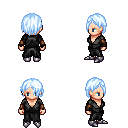
a pixel art fantasy rpg character, female body template, human, light skin, gray robe, teal pants, white cyan bangs hairstyle, cloth bracers, metal boots, four views (front, back, left, right), 2x2 character sprite sheet, small pixel art, hard edges, no anti-aliasing